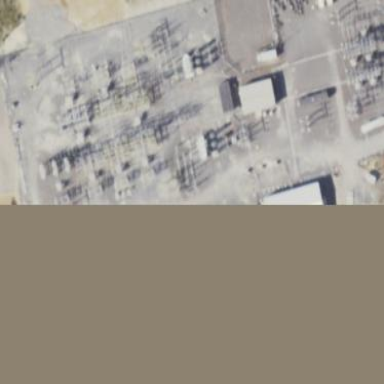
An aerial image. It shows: Power substation.